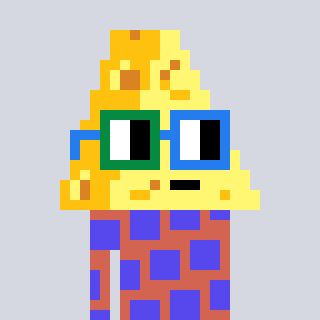
a pixel art character with square green and blue glasses, a cheese-shaped head and a peachy-colored body on a cool background